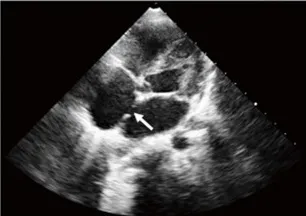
Transcatheter closure of ASD shown by transthoracic color Doppler echocardiography. The continuous interruption of the atrial septum with a loss of about 14 mm.
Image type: radiology (ultrasound)